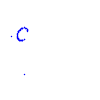
Particle: proton